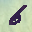
Label: 6